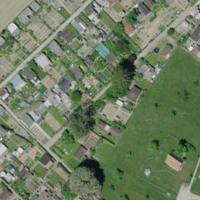
EUNIS habitat code: 53
Species observed at this site:
Leonurus cardiaca